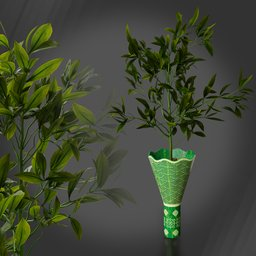
Label: decoration